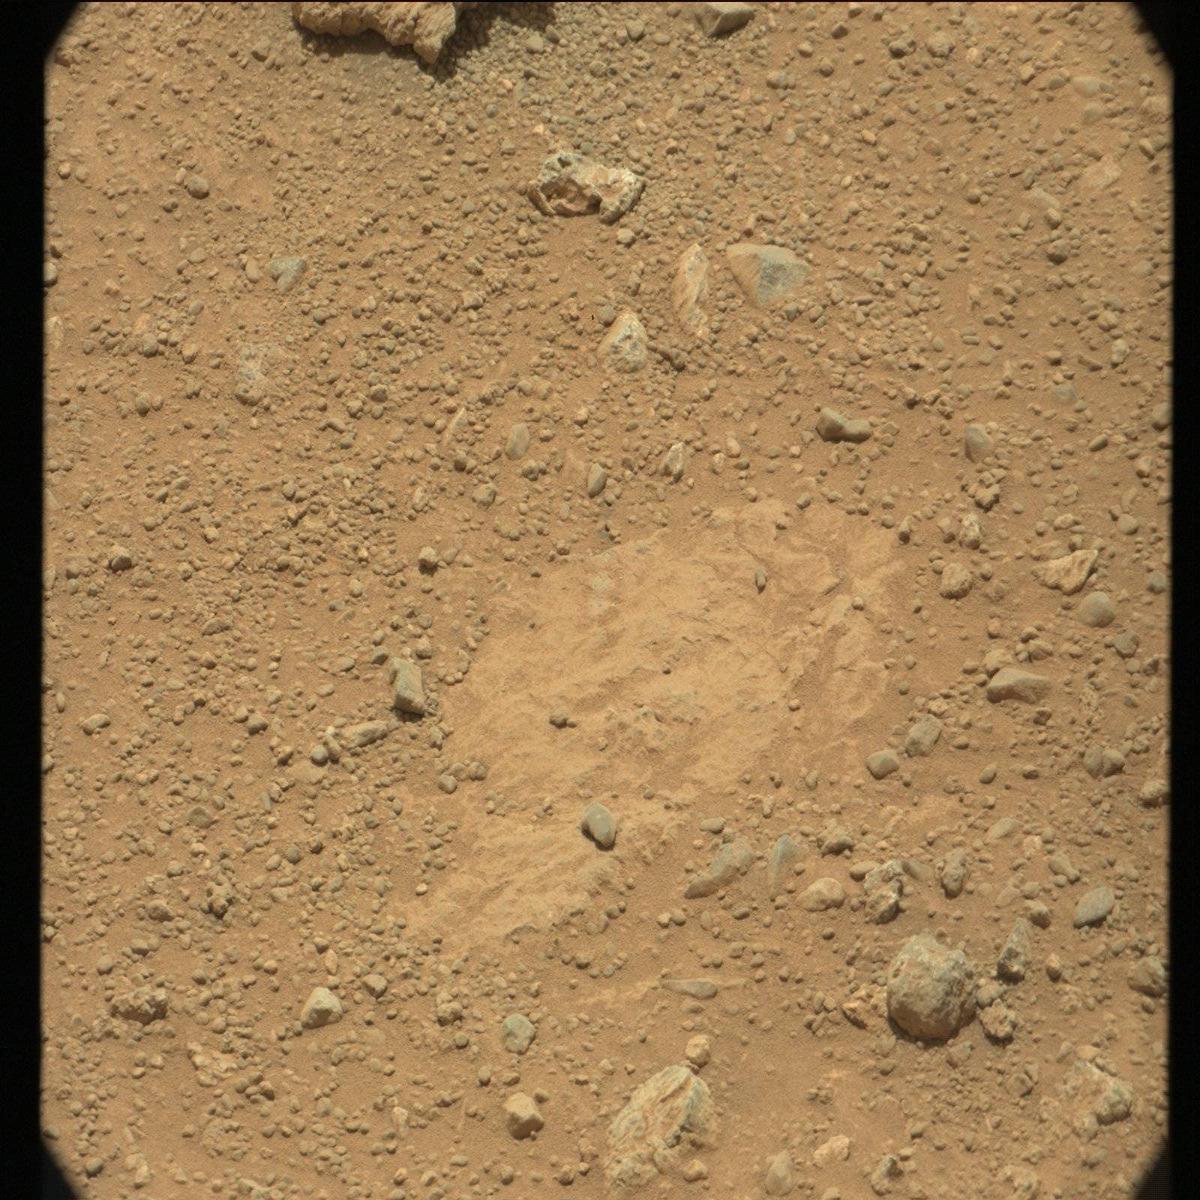
Terrain classes present: Bedrock, Rock, Sand / Soil